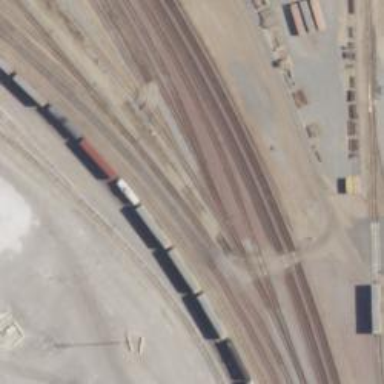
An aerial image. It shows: Railway yard.